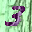
Label: 3